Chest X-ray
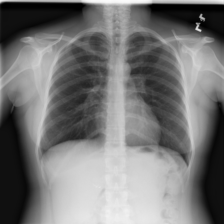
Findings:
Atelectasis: negative
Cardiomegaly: negative
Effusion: negative
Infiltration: negative
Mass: negative
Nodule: negative
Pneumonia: negative
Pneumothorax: negative
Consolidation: negative
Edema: negative
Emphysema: negative
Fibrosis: negative
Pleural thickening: negative
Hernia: negative